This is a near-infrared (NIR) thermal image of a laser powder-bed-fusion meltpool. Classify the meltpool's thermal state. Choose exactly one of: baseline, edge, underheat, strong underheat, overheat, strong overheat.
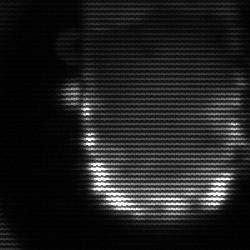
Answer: baseline